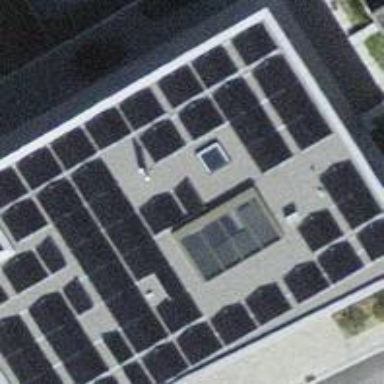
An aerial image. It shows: Solar photovoltaic panel generator.